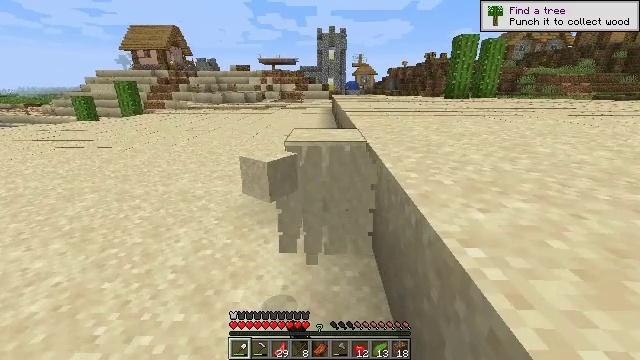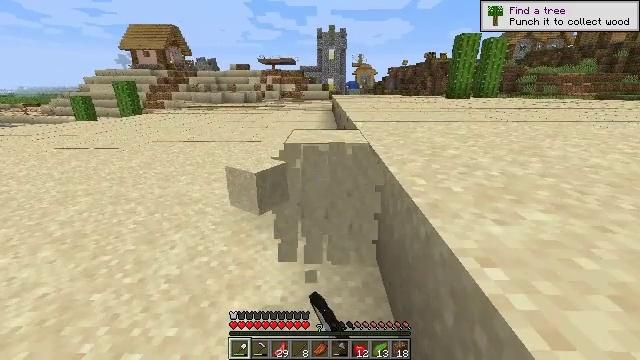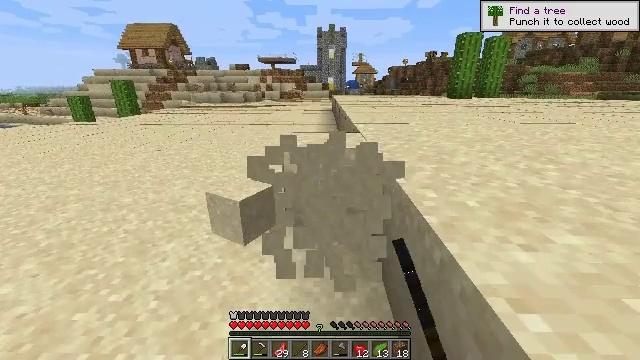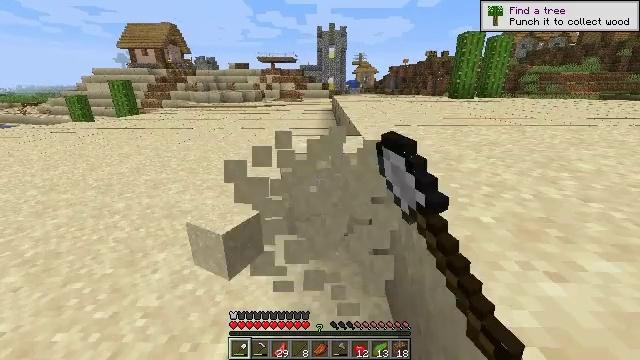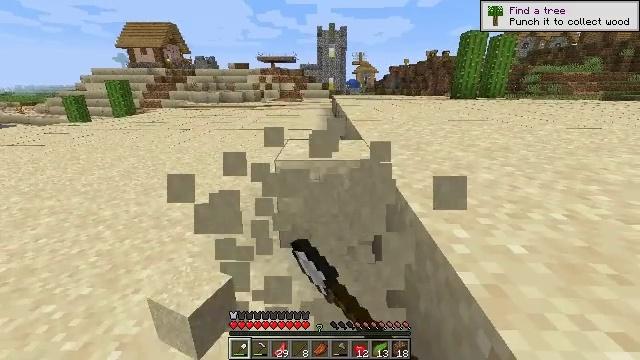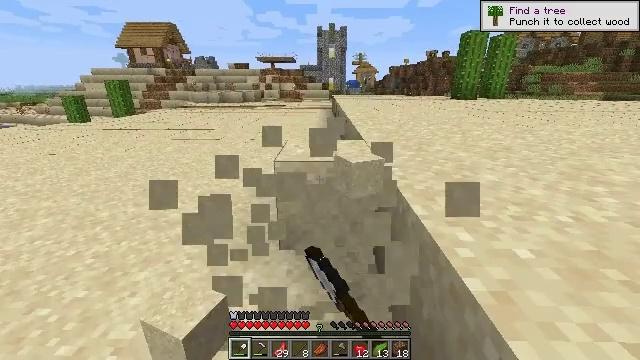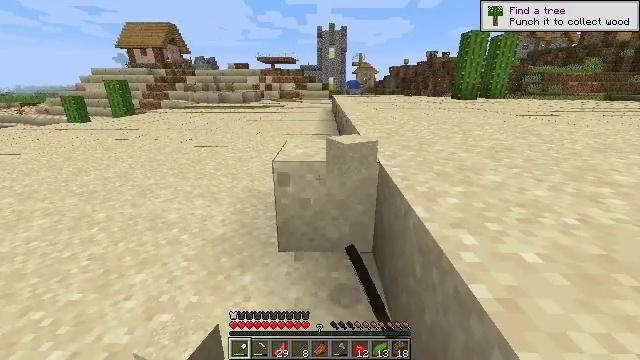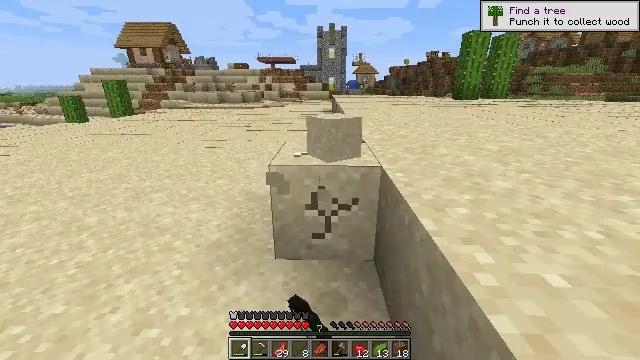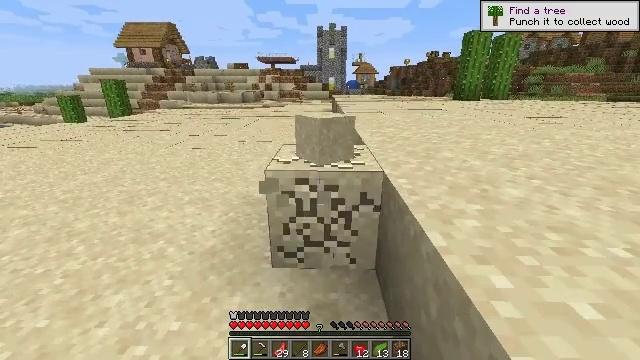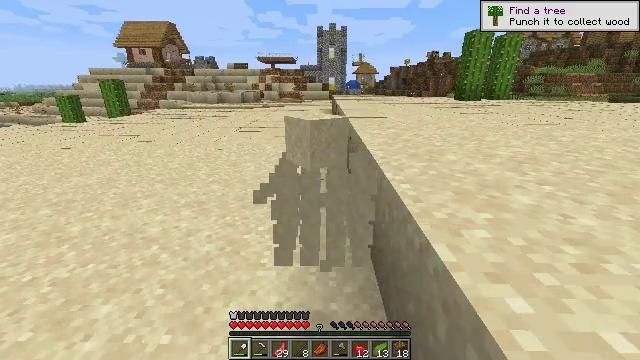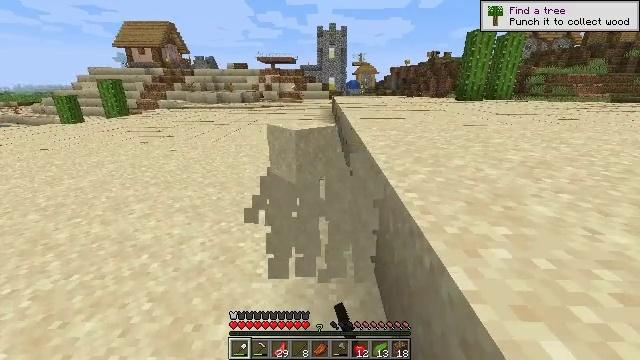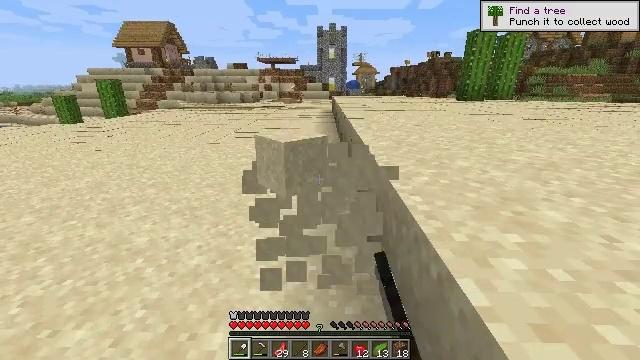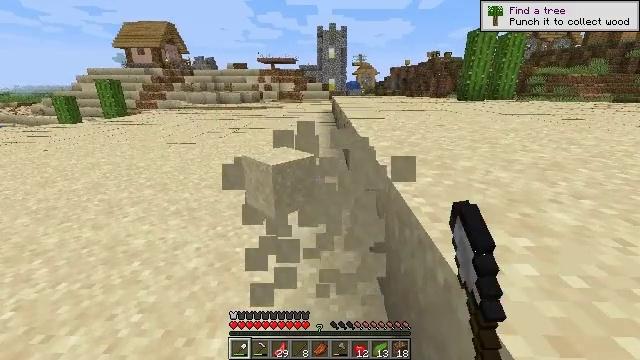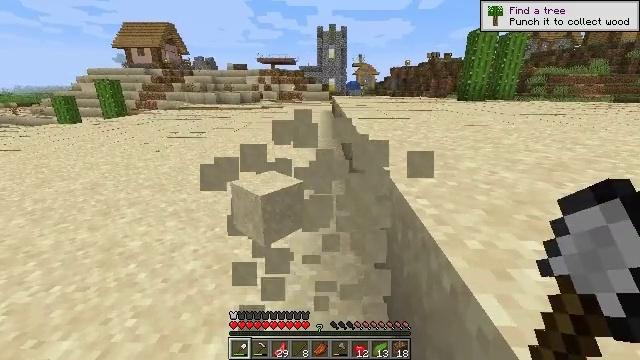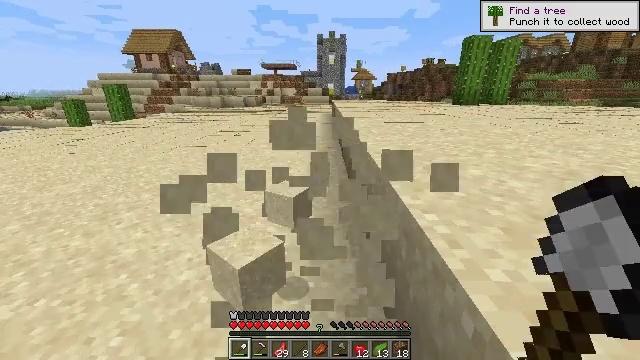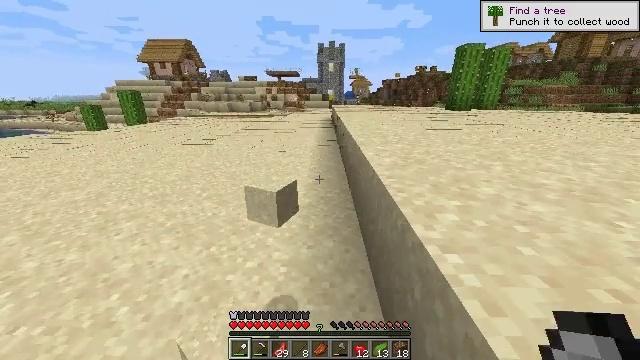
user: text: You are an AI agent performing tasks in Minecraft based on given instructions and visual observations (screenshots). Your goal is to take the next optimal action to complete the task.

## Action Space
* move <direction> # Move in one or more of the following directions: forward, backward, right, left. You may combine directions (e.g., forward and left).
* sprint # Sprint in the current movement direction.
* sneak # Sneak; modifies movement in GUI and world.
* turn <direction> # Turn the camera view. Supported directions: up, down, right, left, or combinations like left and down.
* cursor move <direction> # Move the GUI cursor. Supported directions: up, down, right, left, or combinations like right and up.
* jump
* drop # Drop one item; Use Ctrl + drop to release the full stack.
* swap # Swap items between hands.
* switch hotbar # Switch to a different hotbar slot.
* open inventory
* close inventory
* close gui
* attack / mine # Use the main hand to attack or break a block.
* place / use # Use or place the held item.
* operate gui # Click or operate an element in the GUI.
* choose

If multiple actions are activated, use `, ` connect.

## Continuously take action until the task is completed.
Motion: motion action
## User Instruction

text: Break the sand block.
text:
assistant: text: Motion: move forward, attack / mine
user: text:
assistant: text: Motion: move forward, attack / mine
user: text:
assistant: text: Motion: move forward, attack / mine
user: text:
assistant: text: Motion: attack / mine
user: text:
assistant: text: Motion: attack / mine
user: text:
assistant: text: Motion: attack / mine
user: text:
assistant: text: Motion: move forward, attack / mine
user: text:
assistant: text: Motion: move forward, attack / mine
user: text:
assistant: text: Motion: move forward, attack / mine
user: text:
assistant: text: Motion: attack / mine
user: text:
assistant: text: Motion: attack / mine
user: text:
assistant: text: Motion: attack / mine
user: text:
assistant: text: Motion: move forward, attack / mine
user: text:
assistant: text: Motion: move forward, attack / mine
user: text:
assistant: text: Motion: move forward
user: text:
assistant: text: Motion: move forward
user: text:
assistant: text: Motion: move forward
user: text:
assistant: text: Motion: move forward
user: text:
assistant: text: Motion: move forward, turn left
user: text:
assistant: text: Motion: move forward, turn left
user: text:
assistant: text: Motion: move forward, sprint, turn left
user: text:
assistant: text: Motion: move forward, sprint
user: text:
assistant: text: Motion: move forward, sprint
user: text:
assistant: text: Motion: move forward
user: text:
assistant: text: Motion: move forward
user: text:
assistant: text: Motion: move forward
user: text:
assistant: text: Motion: move forward
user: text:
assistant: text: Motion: turn right
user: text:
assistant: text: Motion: turn right
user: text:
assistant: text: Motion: no_op